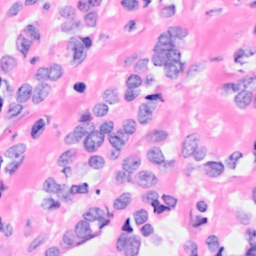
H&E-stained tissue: Breast